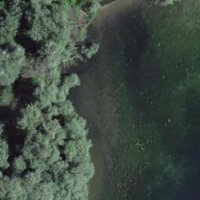
EUNIS habitat code: 14
Species observed at this site:
Chroicocephalus ridibundus
Milvus milvus
Larus michahellis
Cygnus olor
Fulica atra
Milvus migrans